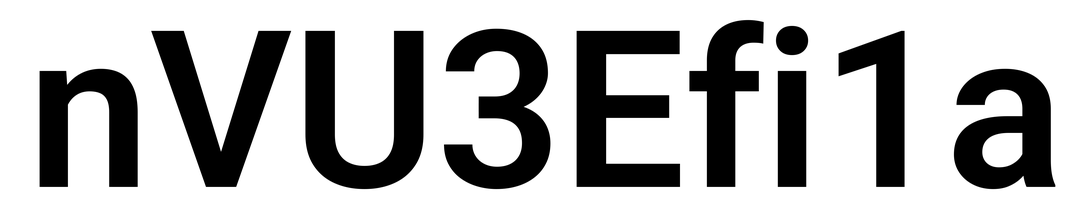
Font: Roboto_SemiBold